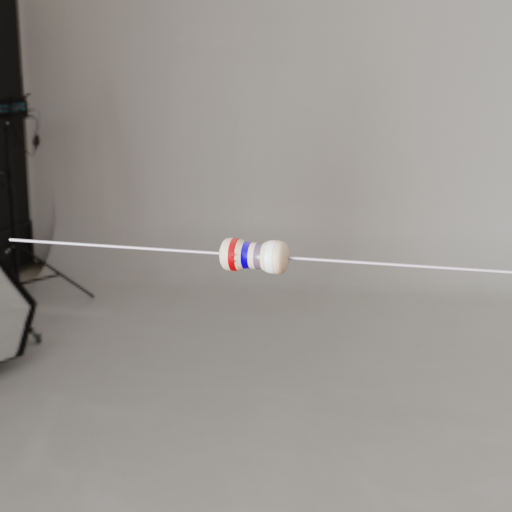
Resistor colour bands (in order): red, blue, gray, white